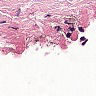
Metastatic tissue present: no